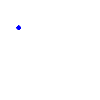
Particle: proton